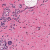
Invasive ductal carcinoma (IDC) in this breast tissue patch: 0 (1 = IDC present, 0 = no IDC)